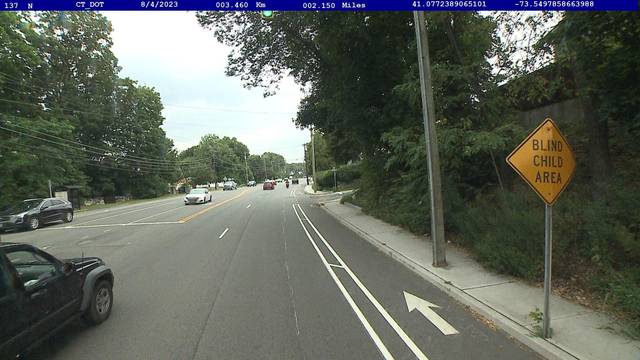
Region: United States
Coordinates: 41.077, -73.55